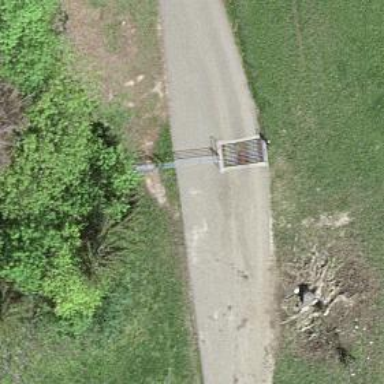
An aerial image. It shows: Cattle grid.